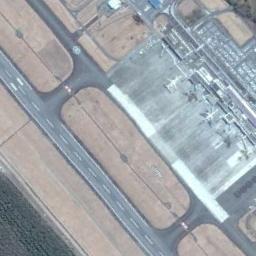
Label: airport